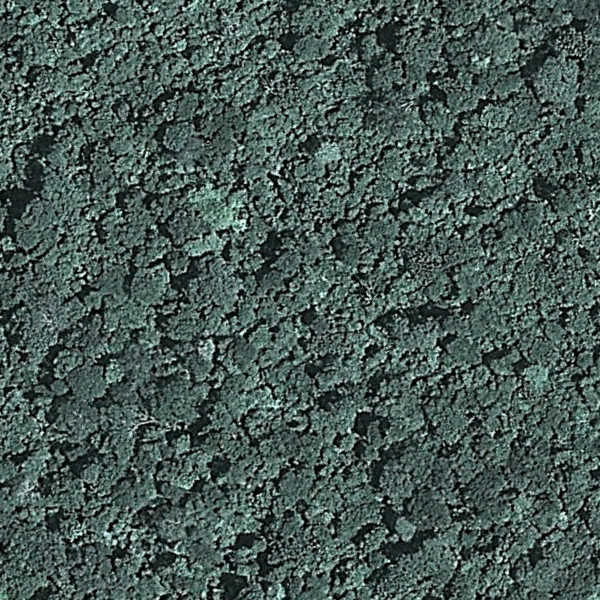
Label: Forest